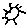
Label: sun